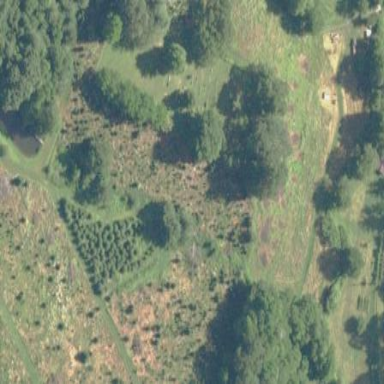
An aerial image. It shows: Cemetery.